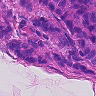
Metastatic tissue present: yes